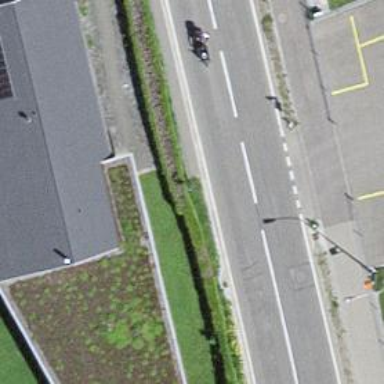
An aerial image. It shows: Bus stop with platform for public transport.